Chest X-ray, PA view. Patient: 56 years old, sex M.
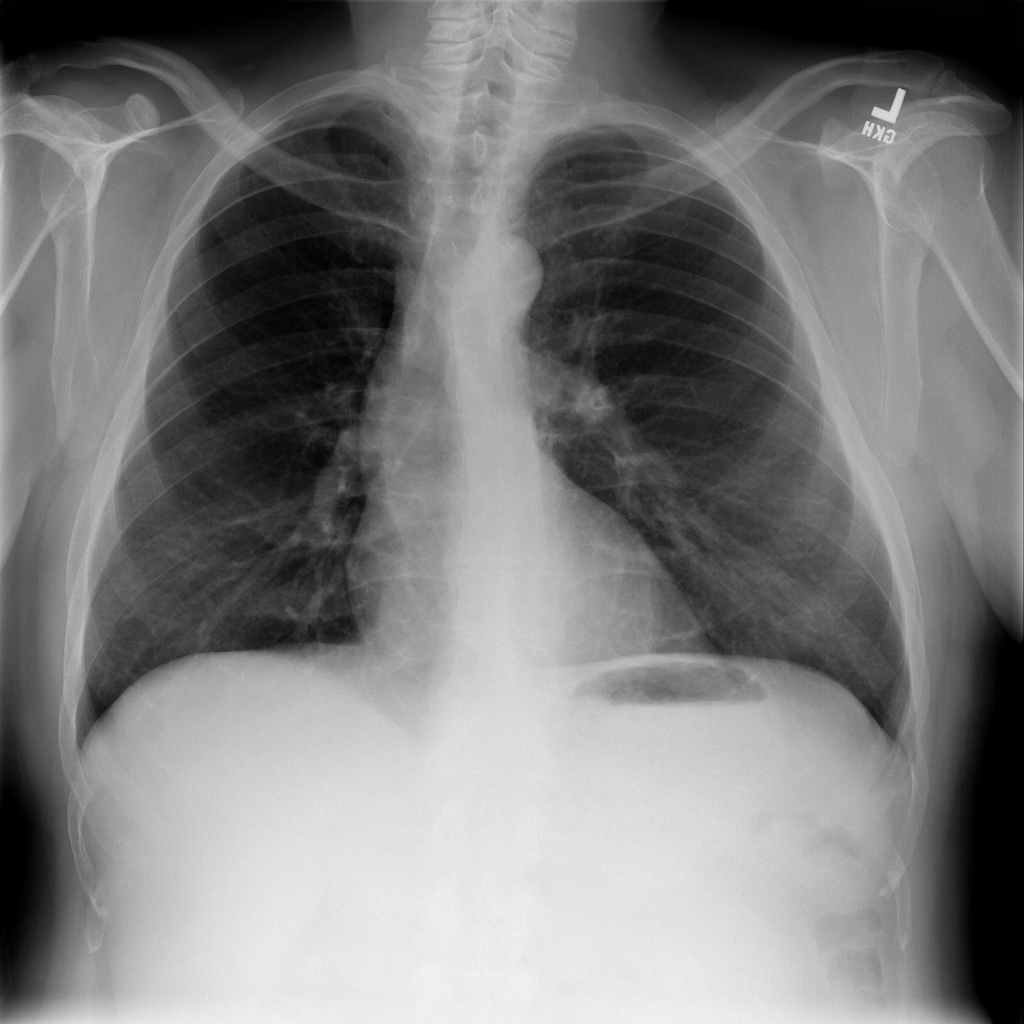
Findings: No Finding